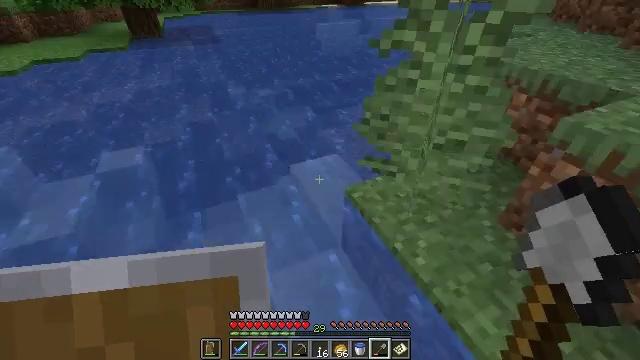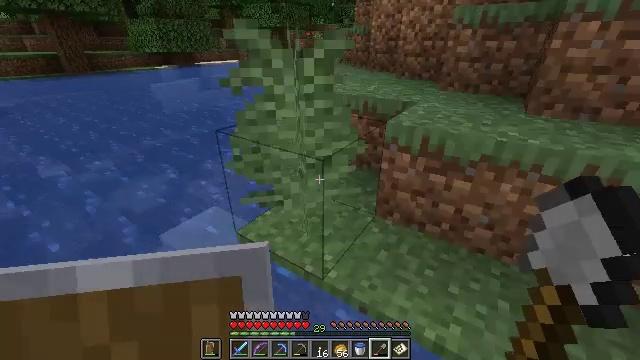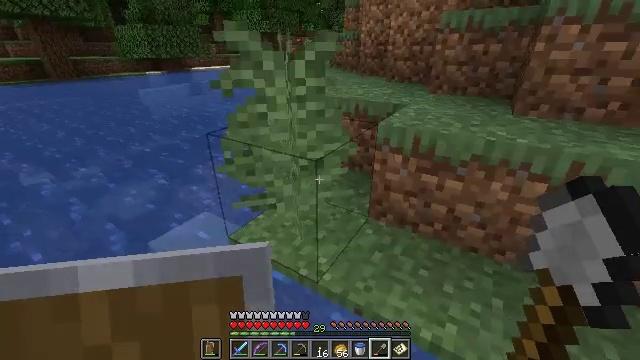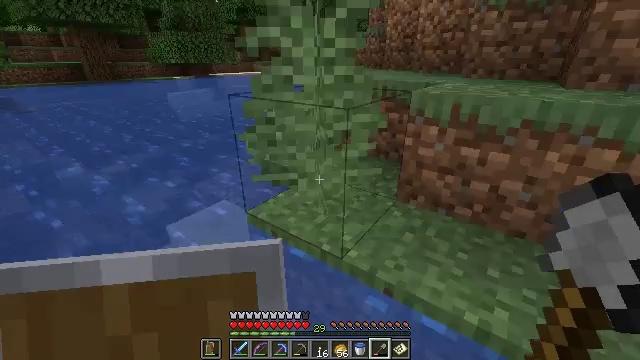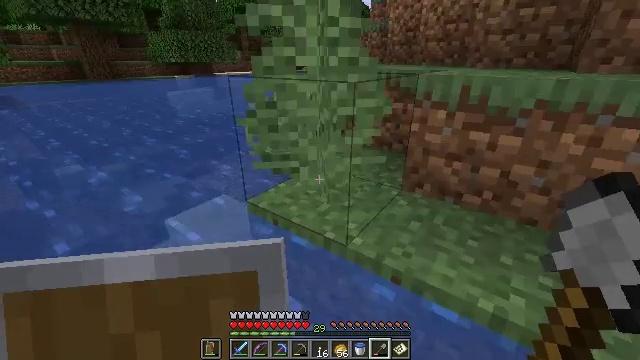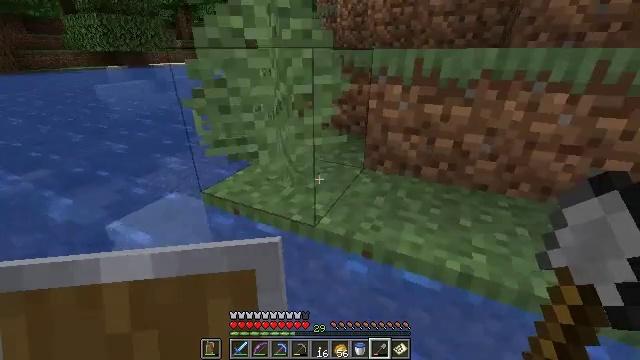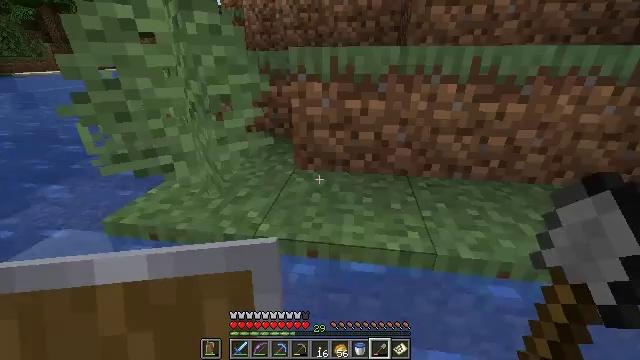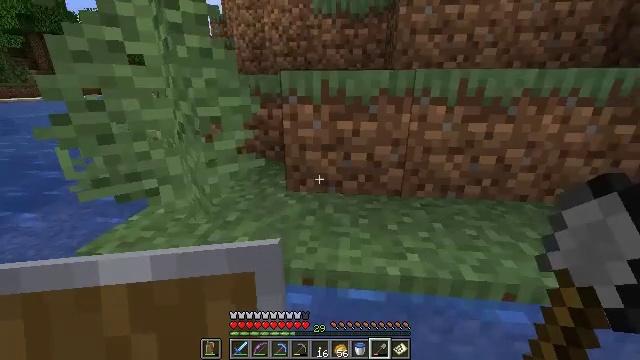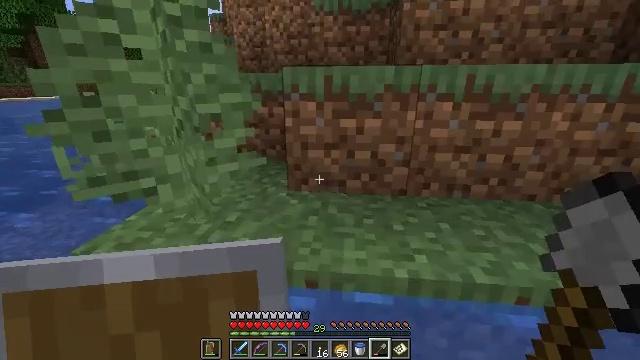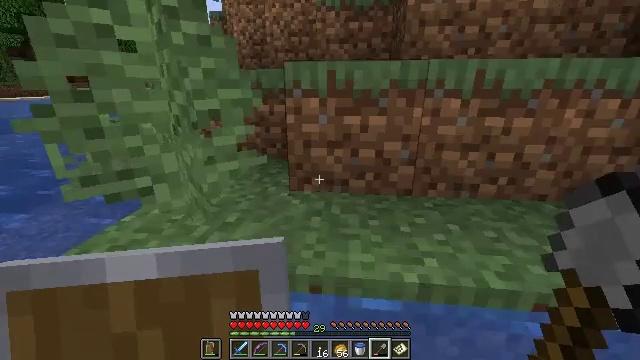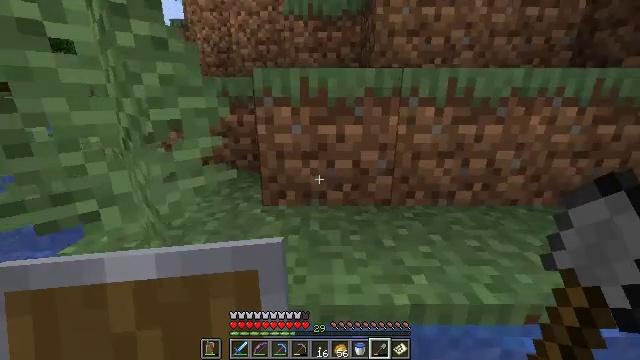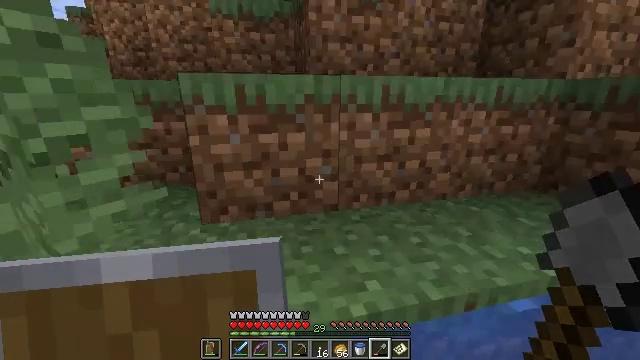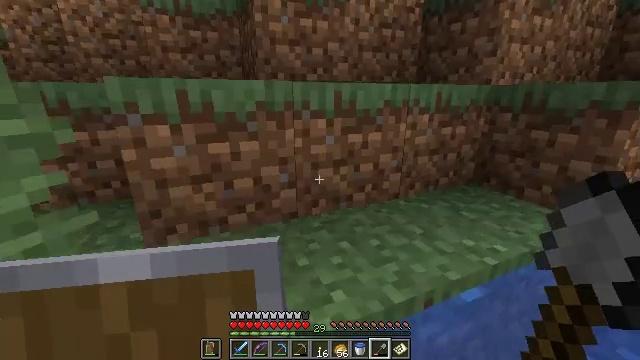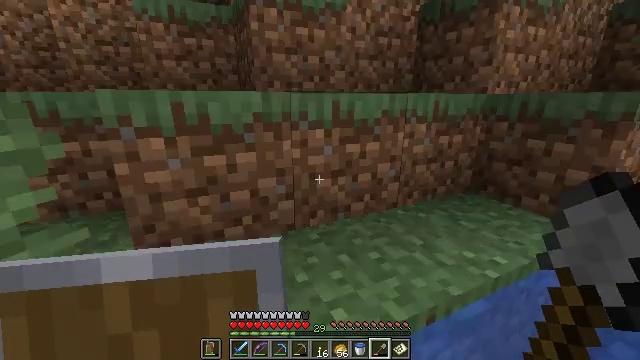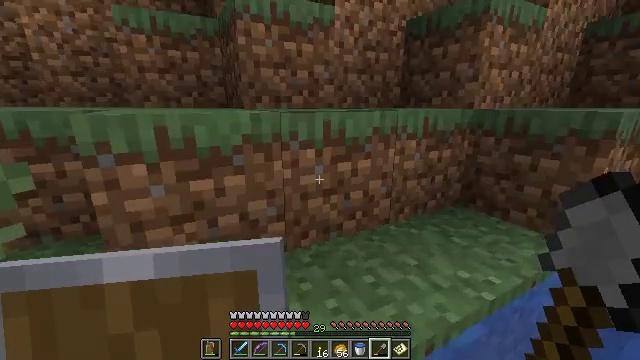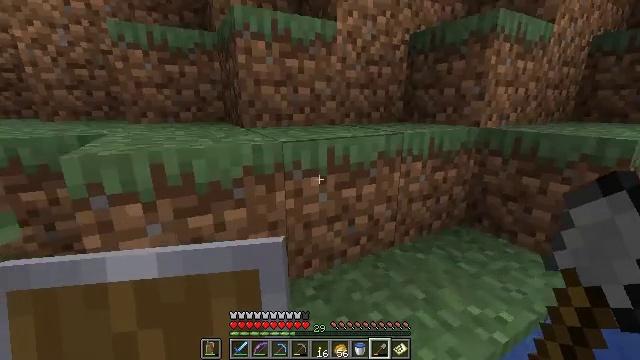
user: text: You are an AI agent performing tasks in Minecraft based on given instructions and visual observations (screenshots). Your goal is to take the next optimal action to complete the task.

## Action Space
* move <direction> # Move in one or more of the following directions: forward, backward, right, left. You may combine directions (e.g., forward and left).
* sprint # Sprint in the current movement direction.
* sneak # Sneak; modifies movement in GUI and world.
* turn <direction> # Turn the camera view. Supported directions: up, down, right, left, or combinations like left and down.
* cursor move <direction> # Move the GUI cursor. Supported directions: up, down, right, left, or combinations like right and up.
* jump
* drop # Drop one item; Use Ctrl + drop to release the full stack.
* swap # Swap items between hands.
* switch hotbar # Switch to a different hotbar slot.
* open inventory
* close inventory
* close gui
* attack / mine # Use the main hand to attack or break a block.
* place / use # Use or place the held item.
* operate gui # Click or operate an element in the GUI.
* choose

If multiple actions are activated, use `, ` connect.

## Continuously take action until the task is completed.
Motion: motion action
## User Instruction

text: Collect tall seagrass by holding left button.
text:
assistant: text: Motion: move forward, turn right and up
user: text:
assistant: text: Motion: move forward, turn right and up
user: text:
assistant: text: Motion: move forward, turn left and up, jump
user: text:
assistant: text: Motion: move forward, jump
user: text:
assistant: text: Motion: move forward, turn right and down, jump
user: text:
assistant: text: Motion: move forward, turn right and up, jump
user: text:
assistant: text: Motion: move forward, turn right and up
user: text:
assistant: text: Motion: move forward
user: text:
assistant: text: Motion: move forward
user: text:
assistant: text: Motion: move forward, turn right and up, jump
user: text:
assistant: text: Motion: move forward, turn right, jump
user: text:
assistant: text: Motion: move forward, turn right, jump
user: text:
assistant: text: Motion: move forward, turn right, jump
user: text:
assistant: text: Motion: move forward, turn right and up, jump
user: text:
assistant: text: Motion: move forward, jump
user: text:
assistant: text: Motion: move forward, jump
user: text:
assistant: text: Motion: move forward, jump
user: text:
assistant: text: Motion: move forward, turn right and up, jump
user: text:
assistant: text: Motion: move forward, turn right and down, jump
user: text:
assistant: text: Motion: move forward and move left, turn right and down, jump
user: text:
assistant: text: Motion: move forward and move left, turn up, jump
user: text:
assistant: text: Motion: move forward and move left, jump
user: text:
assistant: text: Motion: move forward and move left, turn right and down
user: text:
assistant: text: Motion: move forward and move left, turn right and down
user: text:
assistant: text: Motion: move left, turn right and down
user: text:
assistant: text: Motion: turn right and down
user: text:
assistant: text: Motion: turn right and down
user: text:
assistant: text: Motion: turn right
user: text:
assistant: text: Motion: no_op
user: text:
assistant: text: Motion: no_op